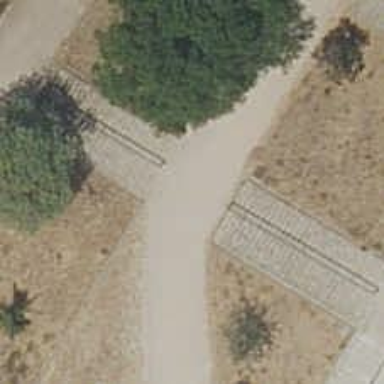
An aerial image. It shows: Road with steps.